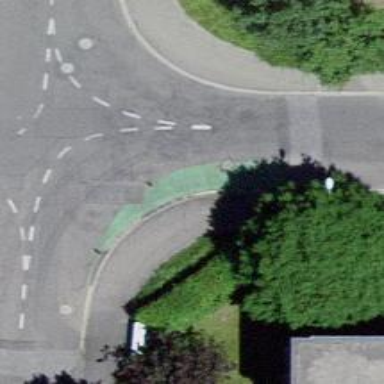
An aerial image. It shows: Black bollard acting as barrier.